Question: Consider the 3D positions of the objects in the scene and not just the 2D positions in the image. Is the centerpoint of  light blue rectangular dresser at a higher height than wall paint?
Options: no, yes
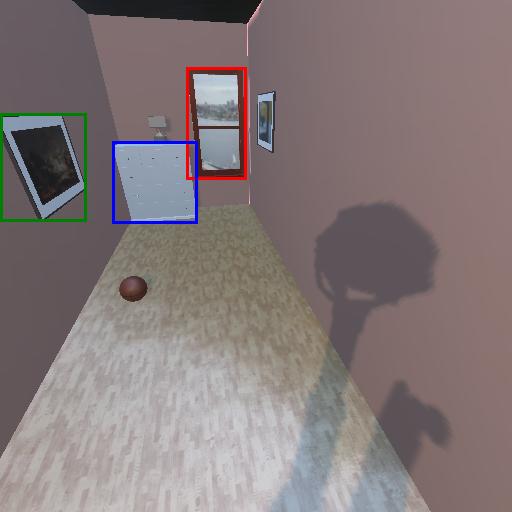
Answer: no